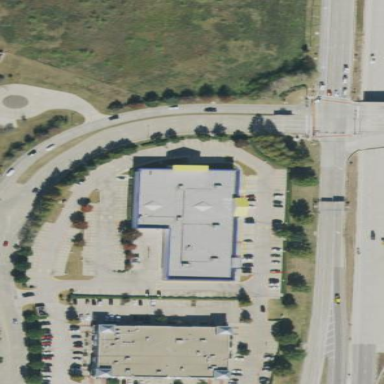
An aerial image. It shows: Building that houses furniture shop.